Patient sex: F
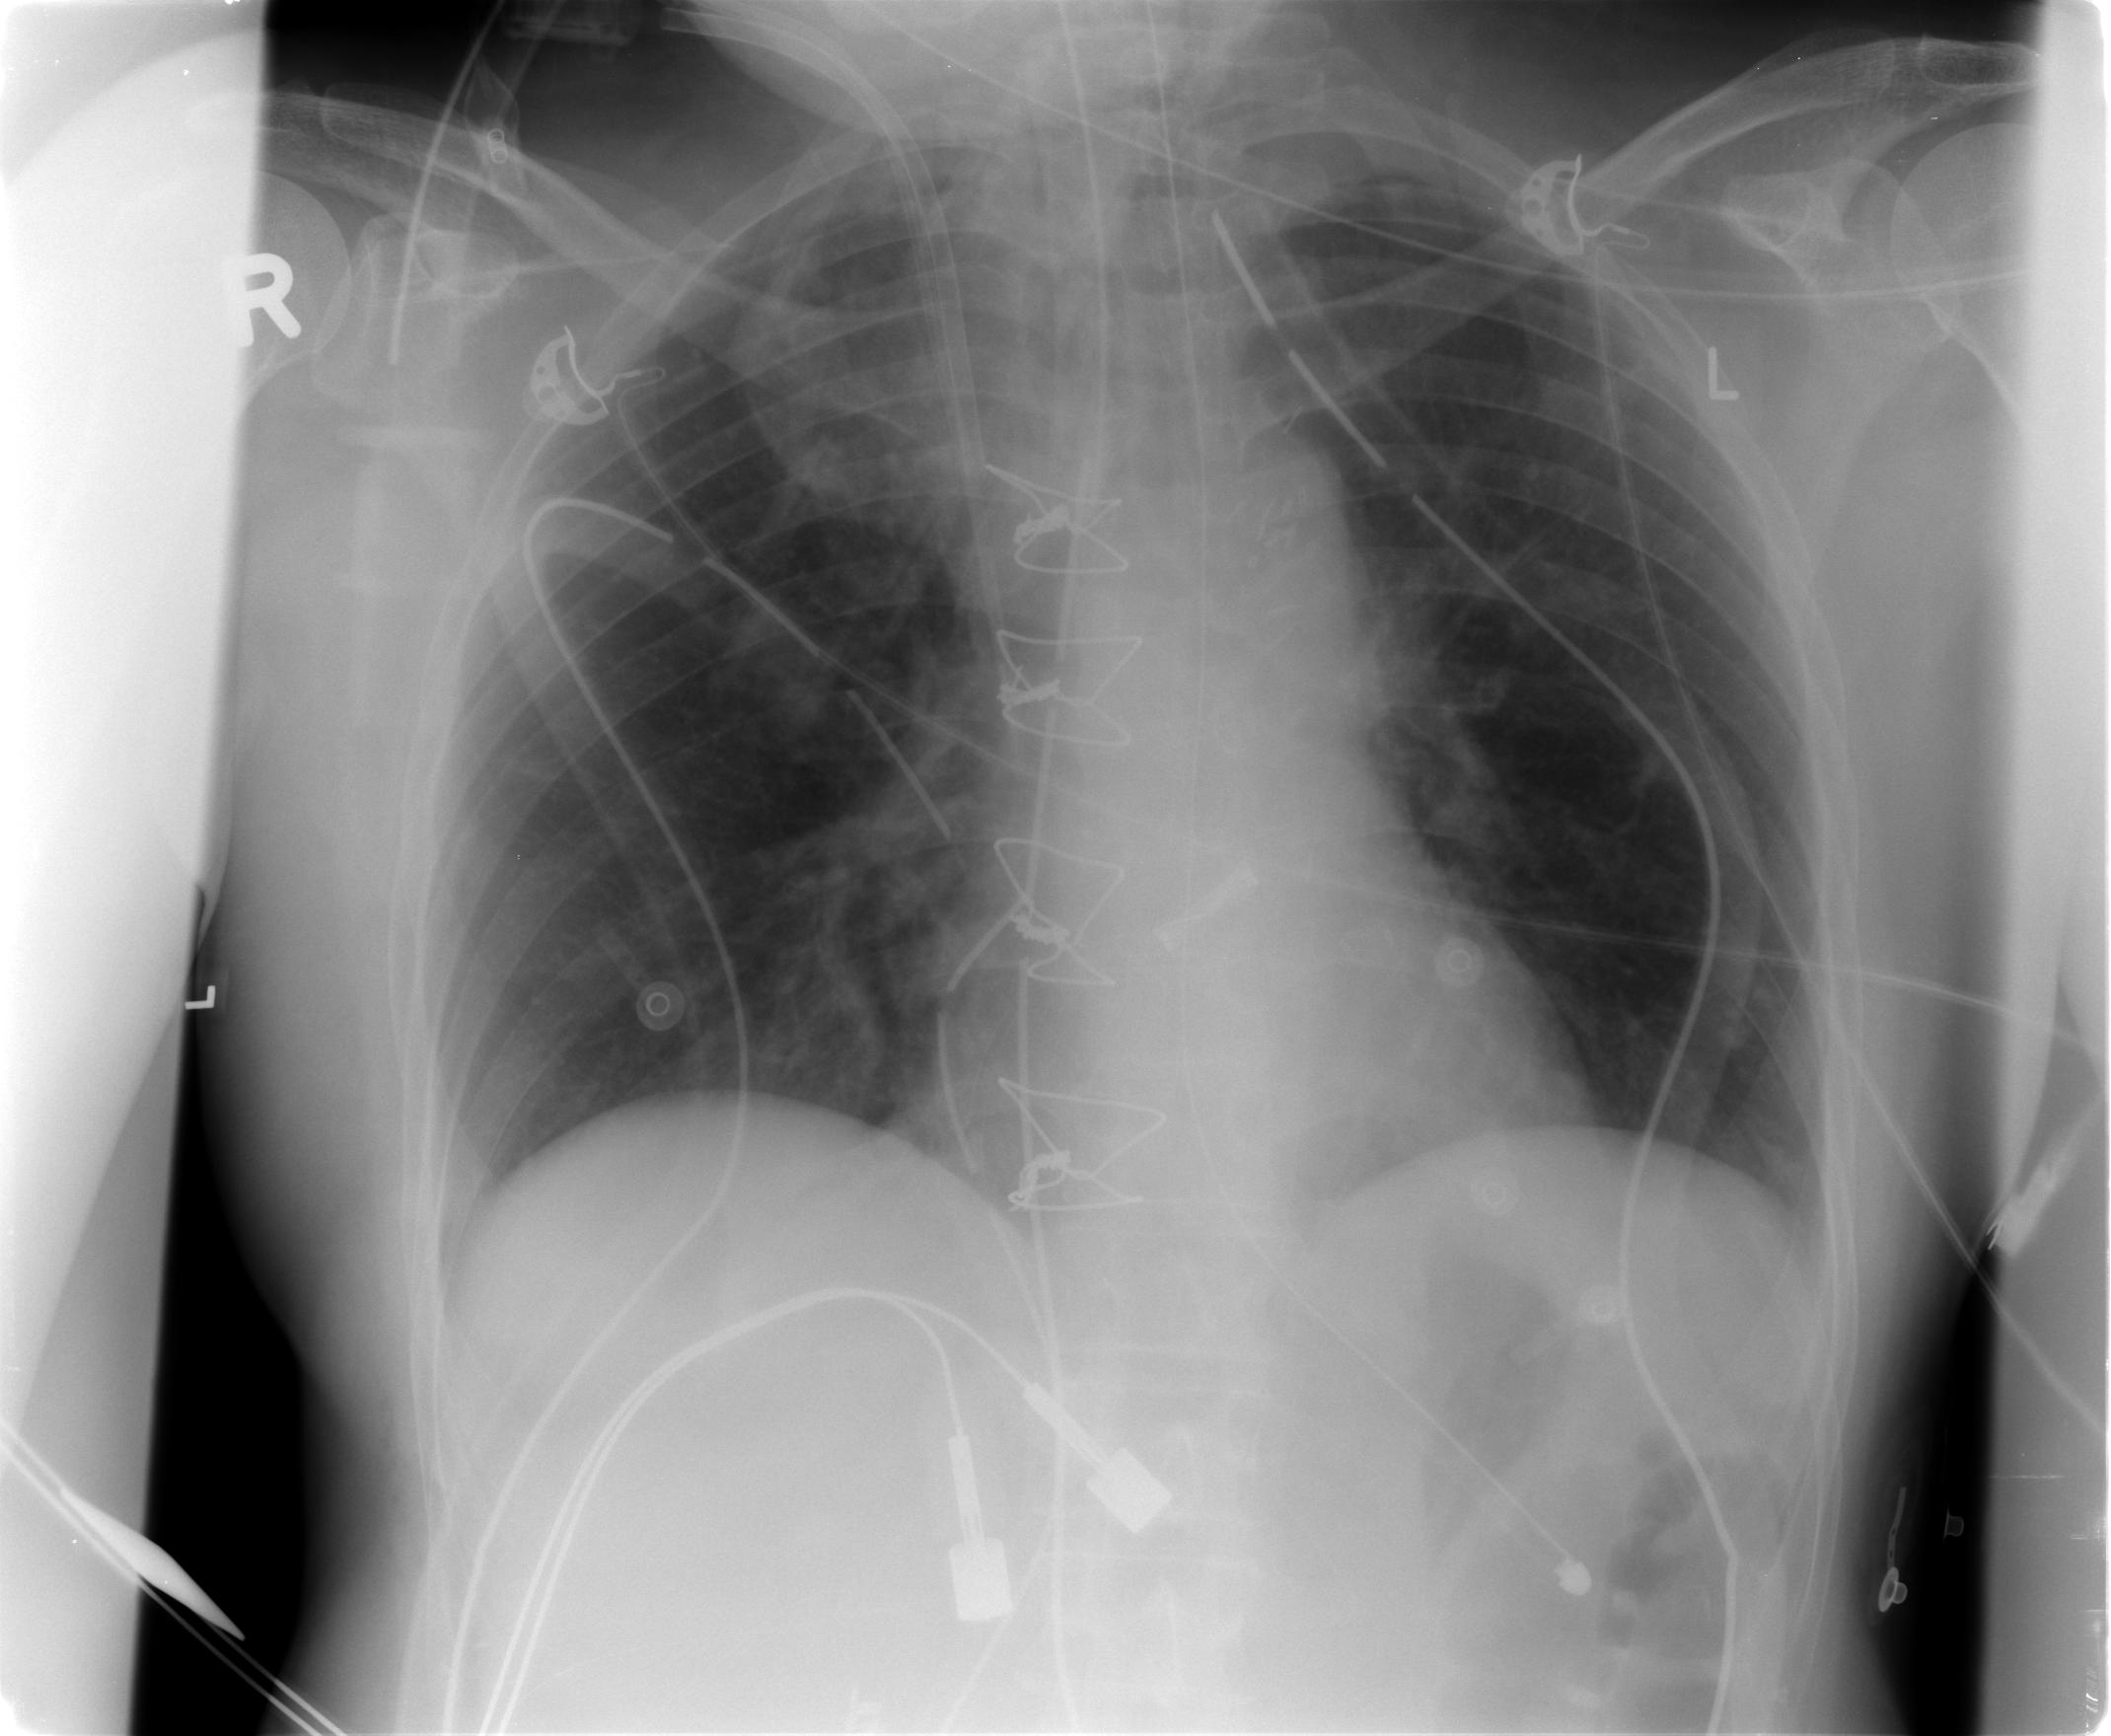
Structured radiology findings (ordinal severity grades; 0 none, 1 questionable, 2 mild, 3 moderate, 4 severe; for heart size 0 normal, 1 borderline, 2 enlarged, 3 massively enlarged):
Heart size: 0
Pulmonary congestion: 1
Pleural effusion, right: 0
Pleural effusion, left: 0
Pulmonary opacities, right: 1
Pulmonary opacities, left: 0
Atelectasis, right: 2
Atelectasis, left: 0